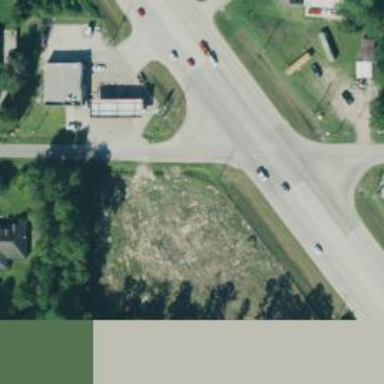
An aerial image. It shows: Road with stop sign.